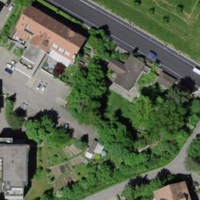
EUNIS habitat code: 55
Species observed at this site:
Certhia brachydactyla
Corvus corone
Cyanistes caeruleus
Sturnus vulgaris
Chloris chloris
Streptopelia decaocto
Fringilla coelebs
Regulus ignicapilla
Passer domesticus
Coloeus monedula
Sylvia atricapilla
Carduelis carduelis
Turdus merula
Passer montanus
Poecile palustris
Fringilla montifringilla
Parus major
Erithacus rubecula
Milvus milvus
Pica pica
Sitta europaea
Motacilla alba
Periparus ater